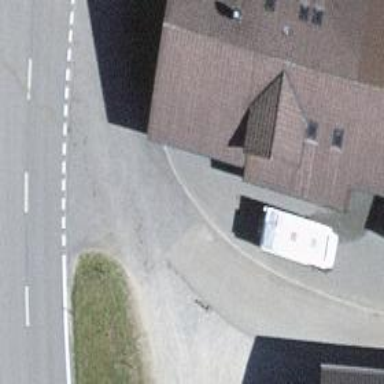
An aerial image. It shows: Residential building.